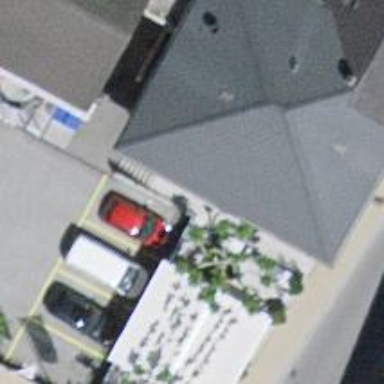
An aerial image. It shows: Café.